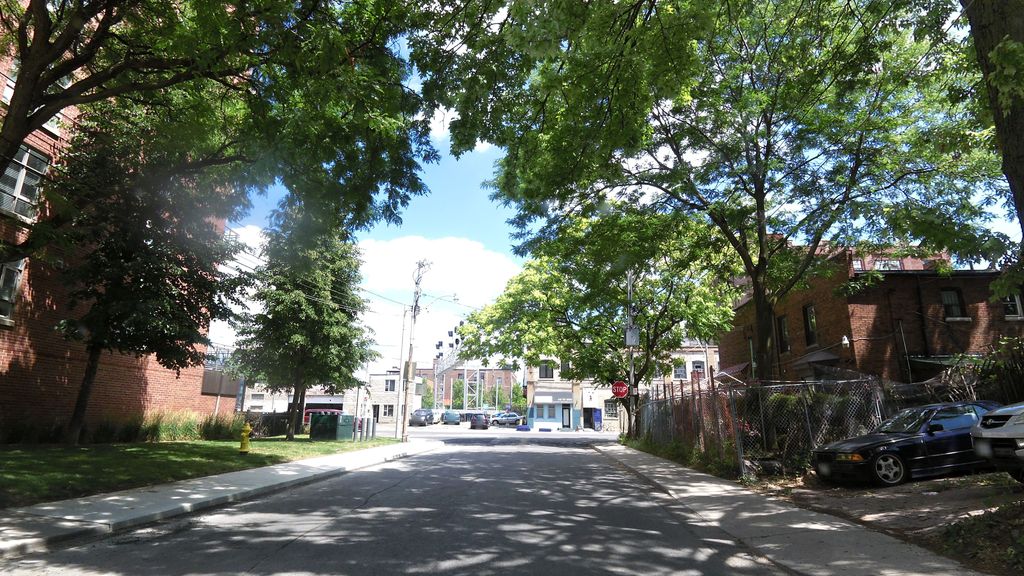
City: toronto